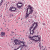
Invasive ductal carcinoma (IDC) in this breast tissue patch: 0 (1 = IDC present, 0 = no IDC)